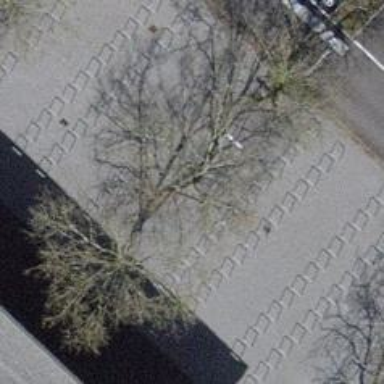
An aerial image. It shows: Parking space.